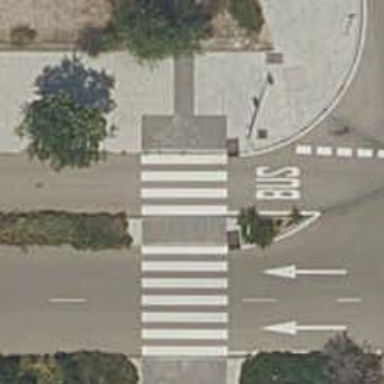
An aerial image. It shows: Uncontrolled crossing on the road.